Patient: sex M, age 43
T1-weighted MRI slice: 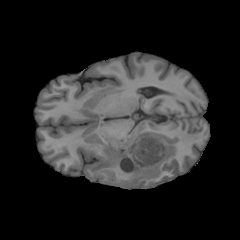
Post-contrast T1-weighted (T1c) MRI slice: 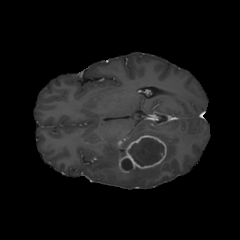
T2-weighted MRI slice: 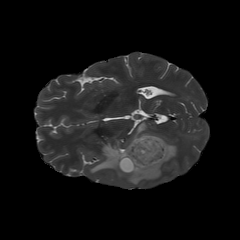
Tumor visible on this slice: yes
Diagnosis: Glioblastoma, IDH-wildtype
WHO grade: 4